Question: I know that it is a common pattern in iOS applications to implement feeds for example. Here is a screenshot from official VK iOS application:

As you see it is an infinite scrollable list where content (images,text , etc) is displayed in subviews of different size.
May be there is some ready for use view controller for this? Or I must create it manually - 'ScrollView' with subviews which is created dynamically when I scroll it?
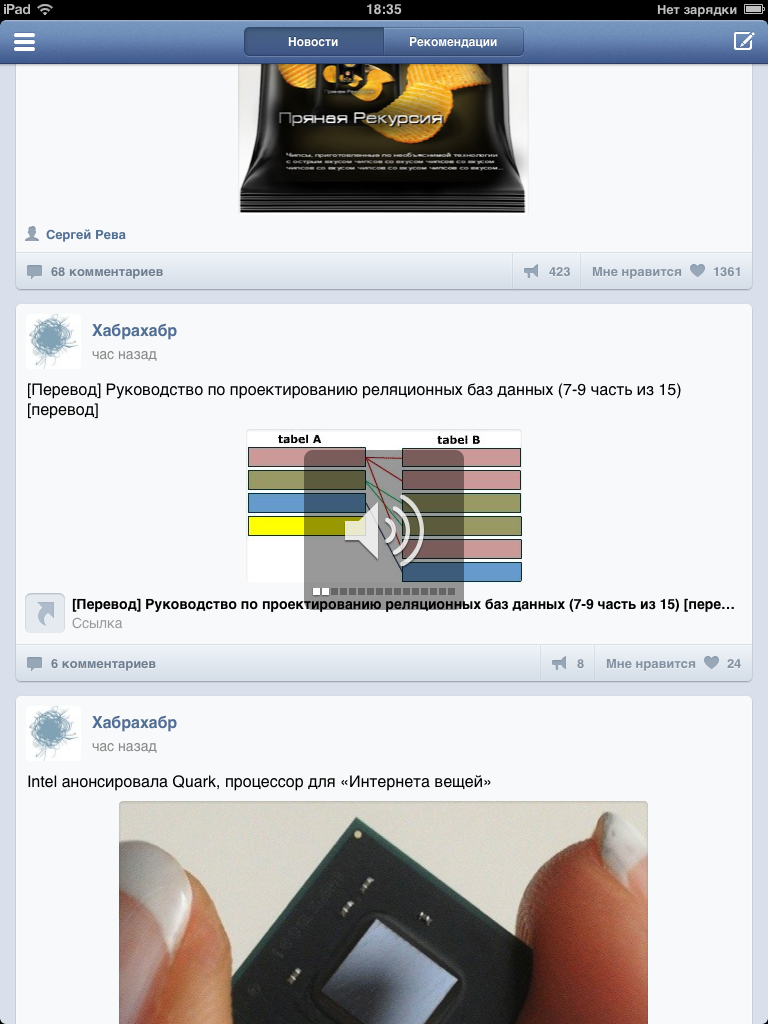
Answer: > an infinite scrollable list where content (images,text , etc) is displayed in subviews
You basically just gave the definition of <URL>